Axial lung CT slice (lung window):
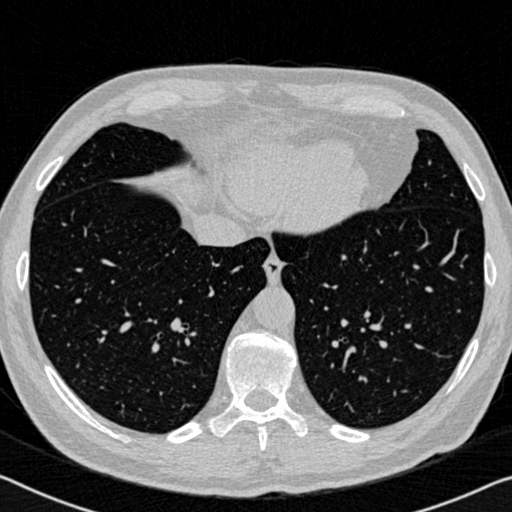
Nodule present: no